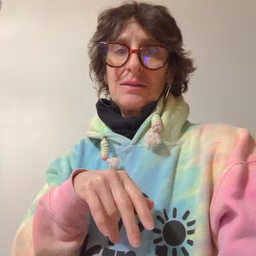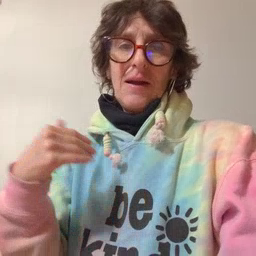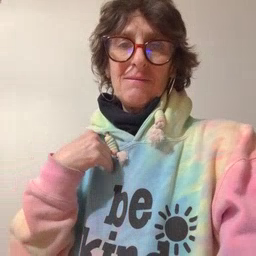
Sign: have